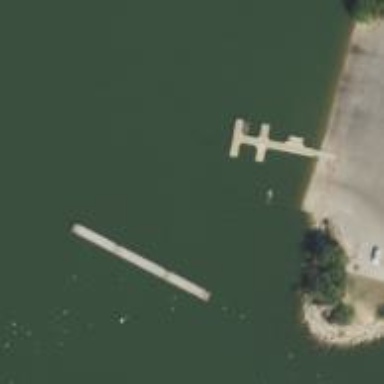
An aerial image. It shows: Man-made pier.